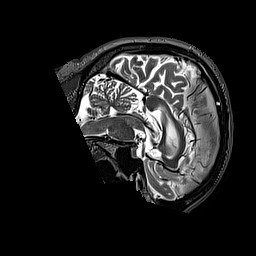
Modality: T2w
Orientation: sagittal
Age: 49
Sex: male
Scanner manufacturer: siemens
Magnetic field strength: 3 T
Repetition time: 3.2 s
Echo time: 0.567 s